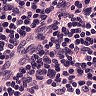
Metastatic tissue present: no